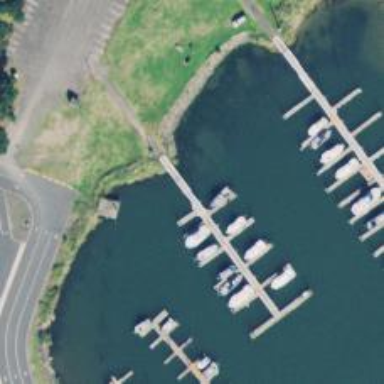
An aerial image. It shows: Man-made pier.